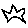
Label: star